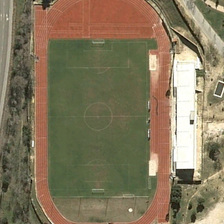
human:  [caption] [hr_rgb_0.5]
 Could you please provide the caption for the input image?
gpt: some green trees are around a playground near a road .

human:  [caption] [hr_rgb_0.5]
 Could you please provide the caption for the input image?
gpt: some green trees are around a playground near a road .

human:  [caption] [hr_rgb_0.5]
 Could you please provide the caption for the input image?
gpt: some green trees are around a playground near a road .

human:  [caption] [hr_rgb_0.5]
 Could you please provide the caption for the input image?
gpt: some green trees are around a playground near a road .

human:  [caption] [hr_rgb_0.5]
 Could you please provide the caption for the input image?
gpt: some green trees are around a playground near a road .